Field crop: maize
Growth stage: 2
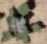
Species: chenopodium